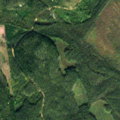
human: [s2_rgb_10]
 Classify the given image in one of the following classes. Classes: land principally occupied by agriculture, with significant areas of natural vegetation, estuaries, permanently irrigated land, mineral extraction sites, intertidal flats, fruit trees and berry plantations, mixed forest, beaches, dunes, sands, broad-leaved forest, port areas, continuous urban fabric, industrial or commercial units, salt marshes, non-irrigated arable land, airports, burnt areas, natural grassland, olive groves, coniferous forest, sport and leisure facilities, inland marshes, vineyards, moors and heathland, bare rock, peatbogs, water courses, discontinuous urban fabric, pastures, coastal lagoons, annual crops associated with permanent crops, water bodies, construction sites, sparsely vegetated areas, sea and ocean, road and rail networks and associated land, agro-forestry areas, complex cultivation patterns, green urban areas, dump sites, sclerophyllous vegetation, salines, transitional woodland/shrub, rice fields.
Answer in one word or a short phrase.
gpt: coniferous forest, transitional woodland/shrub